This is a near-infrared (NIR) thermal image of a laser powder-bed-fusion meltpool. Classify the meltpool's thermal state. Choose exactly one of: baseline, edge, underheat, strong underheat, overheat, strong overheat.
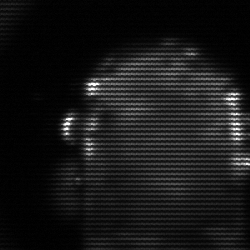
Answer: baseline